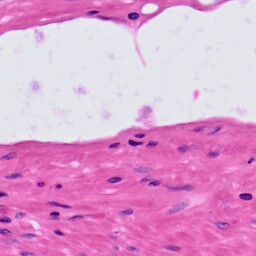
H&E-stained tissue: Prostate